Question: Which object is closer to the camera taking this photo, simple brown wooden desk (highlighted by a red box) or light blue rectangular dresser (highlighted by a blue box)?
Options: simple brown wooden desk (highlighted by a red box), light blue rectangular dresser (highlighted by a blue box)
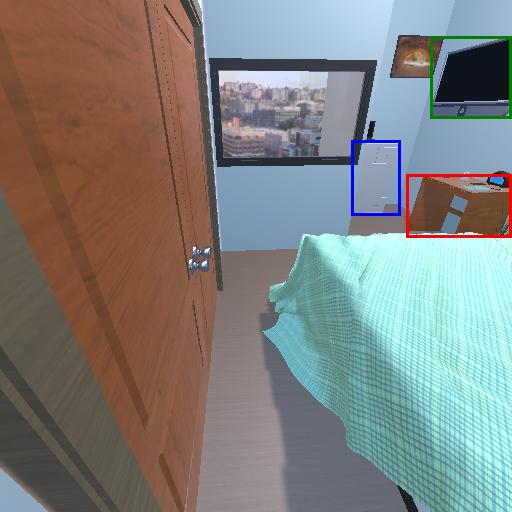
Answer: simple brown wooden desk (highlighted by a red box)